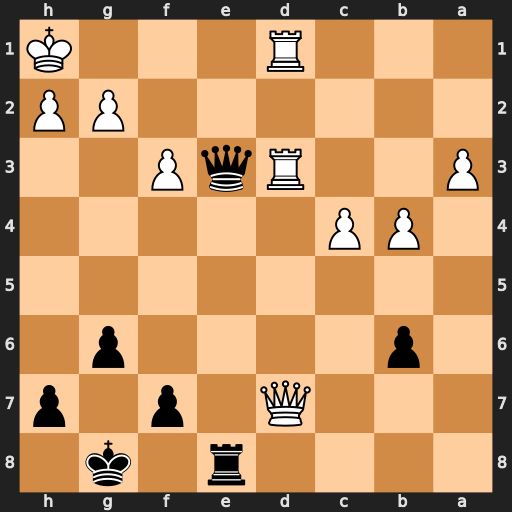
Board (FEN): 4r1k1/3Q1p1p/1p4p1/8/1PP5/P2RqP2/6PP/3R3K
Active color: b
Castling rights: -
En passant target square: -
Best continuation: Qe1+ Rxe1 Rxe1#